Question: <URL>
I have a roll-out navigation menu, where (ideally) the first set of buttons should have '20px' of '#000104' on either side. Upon hovering over "About" and "Properties," the rollout will continue with '#000104' behind the extended options.
I'm having trouble limiting the size of the first set of buttons, though. What is the best way to do this? (My main trouble is each button is a different length- About, Blog, Contact, Properties; how do I dynamically size the background color?)
<URL>

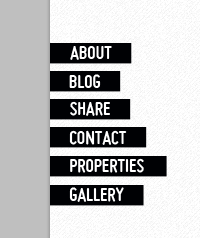
Answer: You want to use 'background: #000104' on the 'a' tags, not the 'ul' tags. That way, the color will not extend for the entire width of the unordered list; it will only extend as far as the 'a' text. Further, to make the buttons extend out more on each side, add 20px of 'padding' on the left and right side.
'''
nav ul li a {
background: #000104;
padding-left: 20px;
padding-right: 20px;
}
'''
<URL>